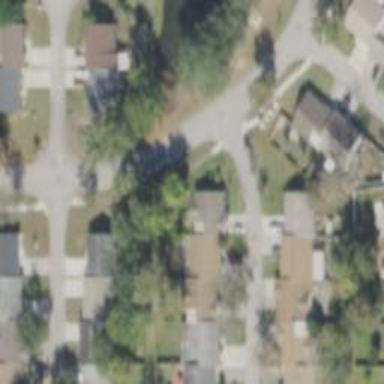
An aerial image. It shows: Residential road.